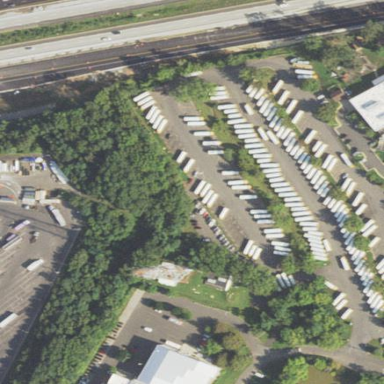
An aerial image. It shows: Industrial area used as school bus depot.